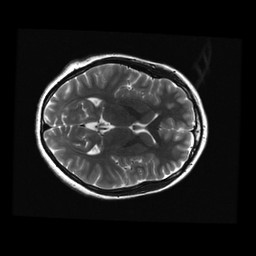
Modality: T2w
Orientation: axial
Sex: female
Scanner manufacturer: ge
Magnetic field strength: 3 T
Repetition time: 5 s
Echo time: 0.101 s